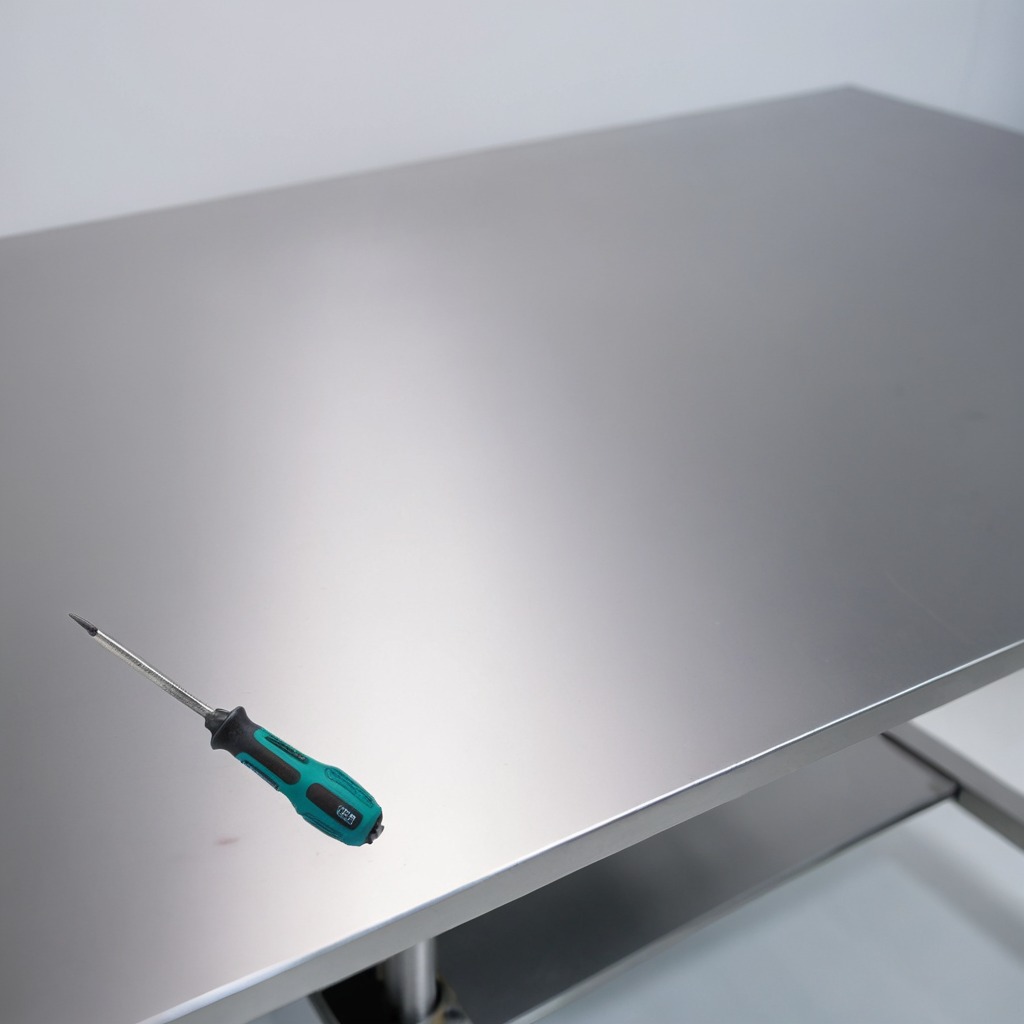
A screwdriver is lying on a stainless steel table in a high-end prototyping lab.